Aerial crown-view tile of a tropical tree (Barro Colorado Island, Panama), acquired 20241014:
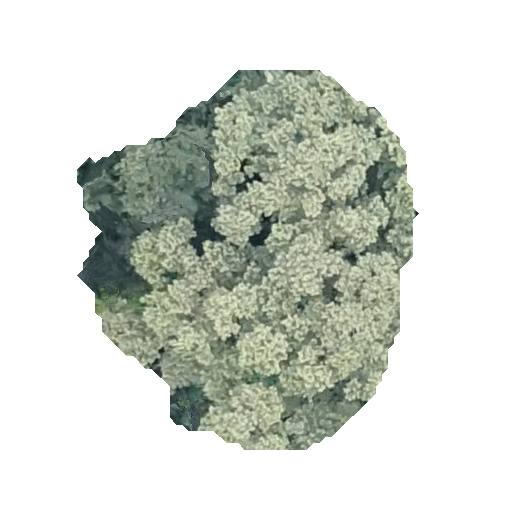
Species: Luehea seemannii
GBIF accepted scientific name: Luehea seemannii
Crown area: 146.126 m²